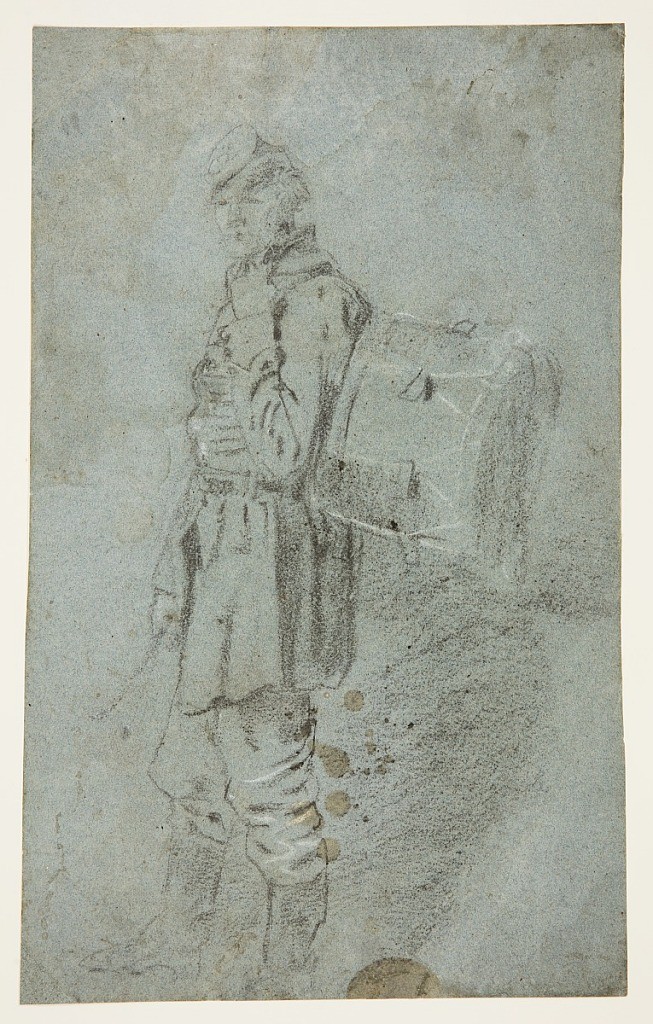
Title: Side View of a Drummer
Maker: Winslow Homer, American, 1836–1910
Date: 1864
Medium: Charcoal, white chalk on blue-green paper
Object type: Drawing
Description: Full-length vertical view of a standing drummer, drawn from the side with his head turned to face the viewer and with his drum strapped to his back.